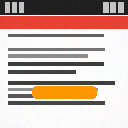
Screen state: on